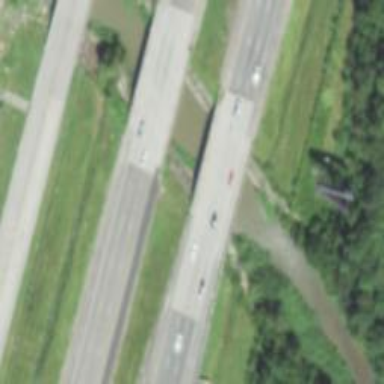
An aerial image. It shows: Viaduct bridge over motorway.